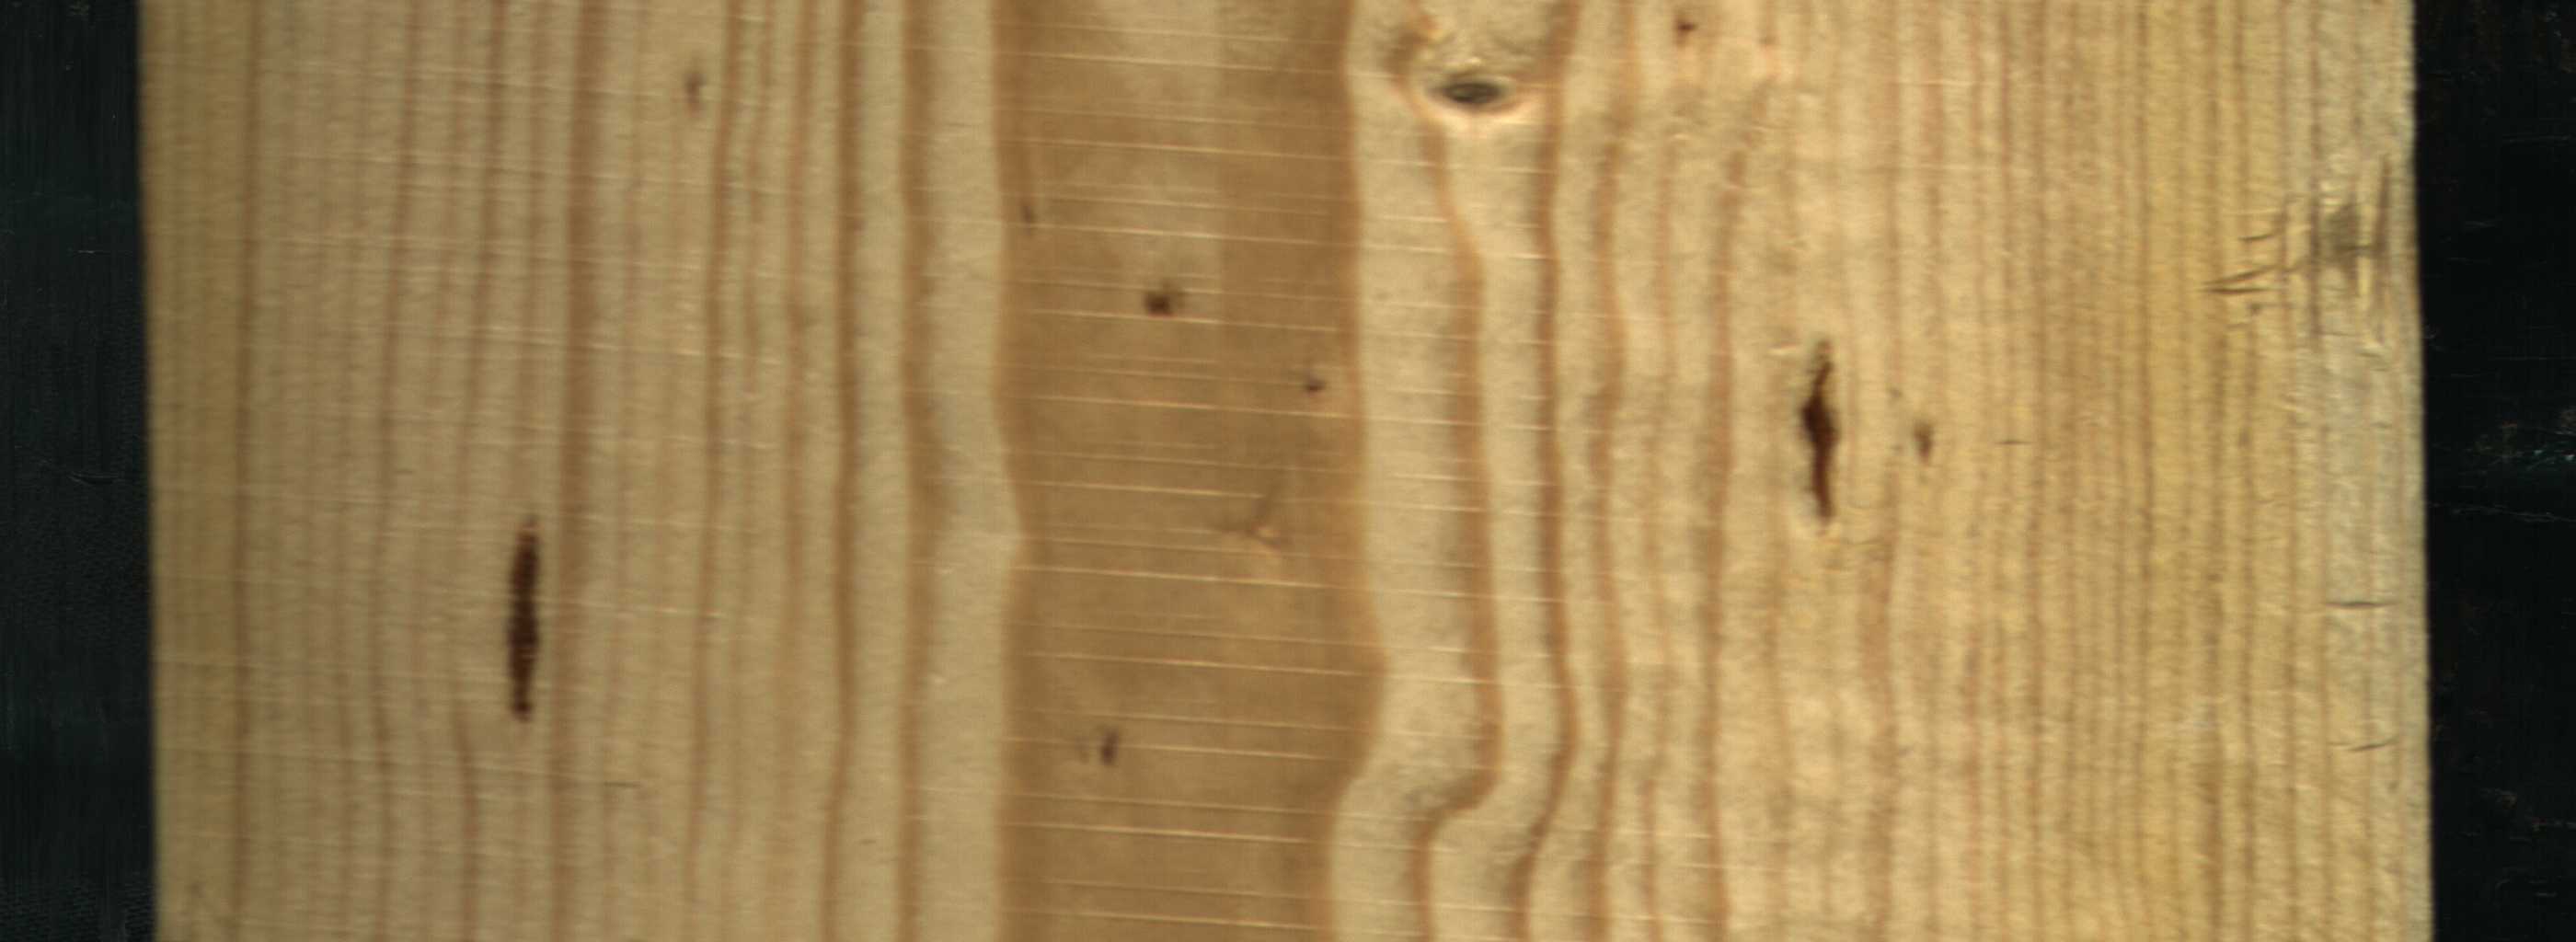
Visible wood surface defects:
resin
resin
Live_Knot